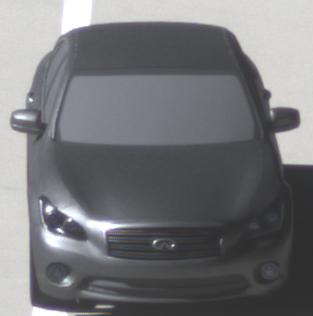
Make: Infiniti
Model: M 37
Detailed model: M (Y51)
Model produced from: 2010/10
Model produced until: 2013/11
Doors: 4
Color: gray
Road condition: dry road
Daytime: midday
Contrast: high contrast